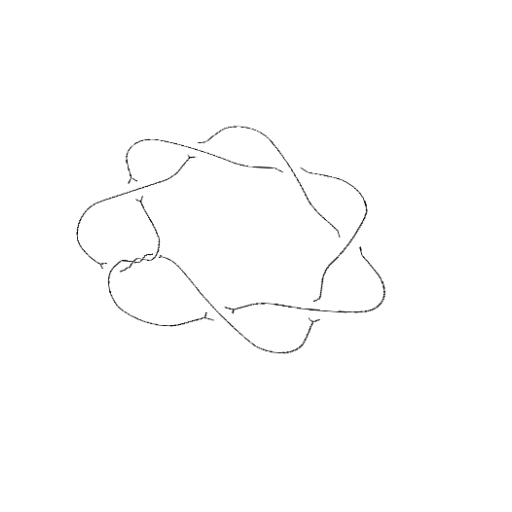
Crossing number: 10